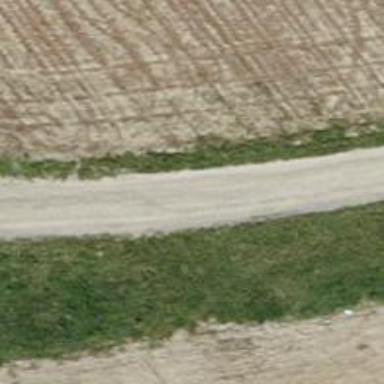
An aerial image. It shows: Pebblestone track with grade2 quality.